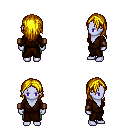
a pixel art fantasy rpg character, female body template, dark elf, purple skin, brown robe, teal pants, blonde long hairstyle, leather bracers, four views (front, back, left, right), 2x2 character sprite sheet, small pixel art, hard edges, no anti-aliasing